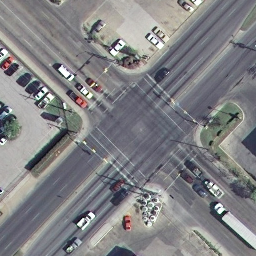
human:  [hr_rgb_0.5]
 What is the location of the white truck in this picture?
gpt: lower right